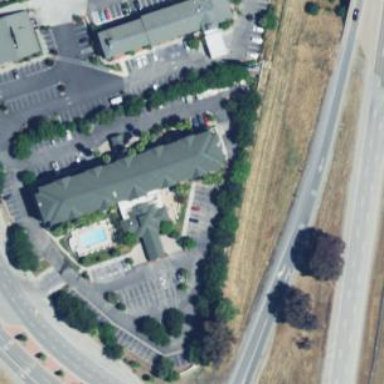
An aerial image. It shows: Hotel building.